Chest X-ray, PA view. Patient: 37 years old, sex M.
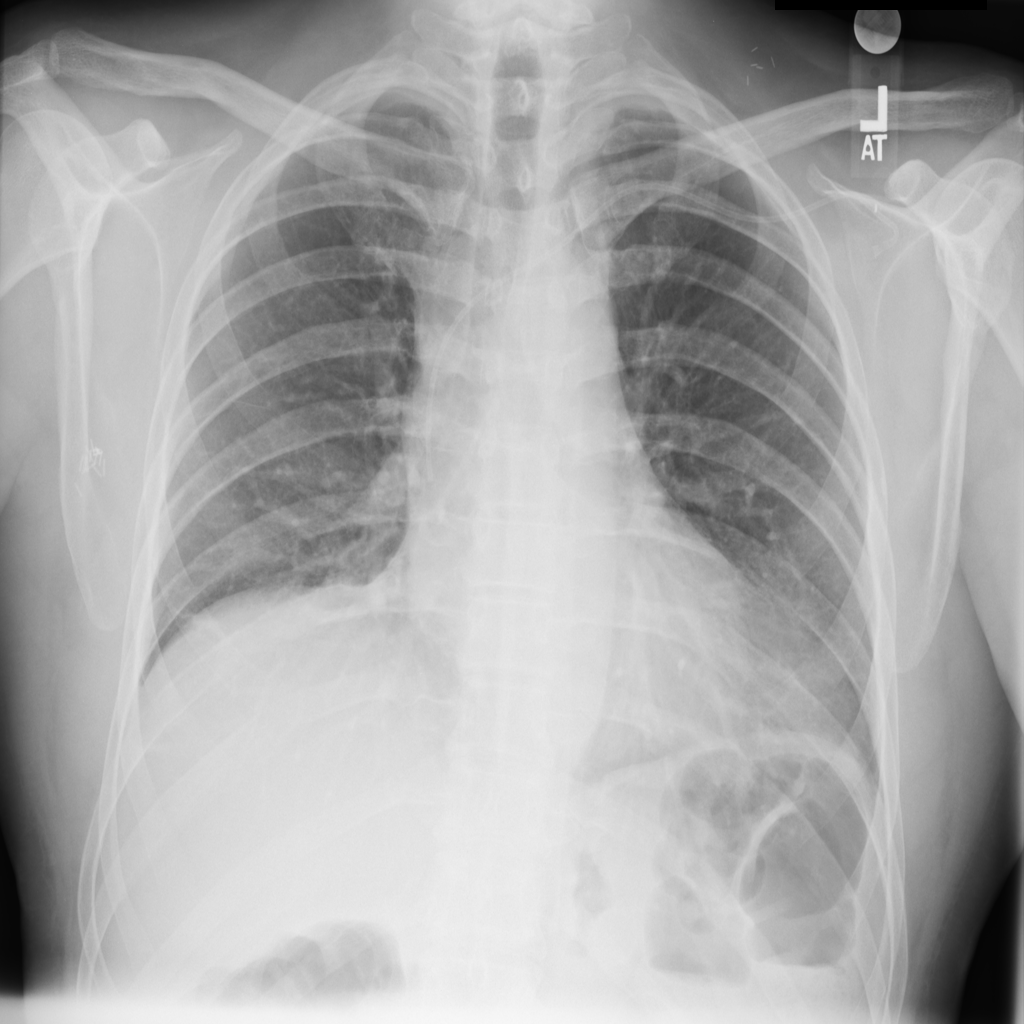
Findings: No Finding